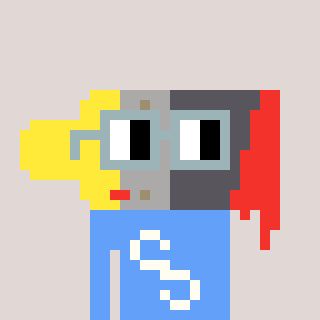
a pixel art character with square dark gray glasses, a paintbrush-shaped head and a blue-colored body on a warm background